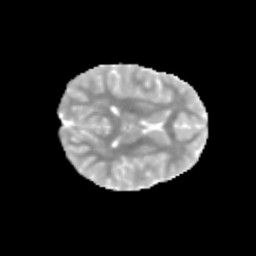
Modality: MD
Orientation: axial
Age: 10
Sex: female
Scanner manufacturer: siemens
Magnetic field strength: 3 T
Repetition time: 3.8 s
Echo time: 0.07 s